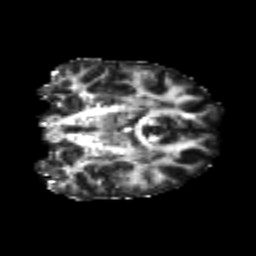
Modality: FA
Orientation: coronal
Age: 24
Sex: female
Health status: healthy
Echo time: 0.074 s